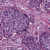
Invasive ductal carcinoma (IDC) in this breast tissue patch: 0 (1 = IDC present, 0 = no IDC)